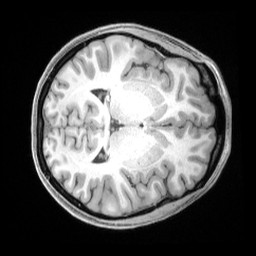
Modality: T1w
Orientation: axial
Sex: female
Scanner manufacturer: siemens
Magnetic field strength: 3 T
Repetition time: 2.4 s
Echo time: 0.00222 s